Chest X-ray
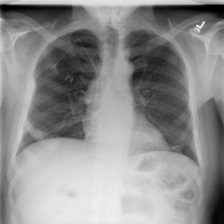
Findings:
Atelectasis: positive
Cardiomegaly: negative
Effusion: negative
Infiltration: negative
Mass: negative
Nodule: negative
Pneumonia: negative
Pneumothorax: negative
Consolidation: negative
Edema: negative
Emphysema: negative
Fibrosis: negative
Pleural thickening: negative
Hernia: negative